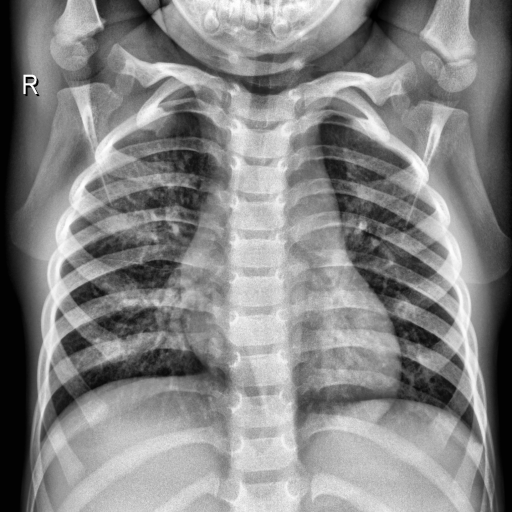
Finding: NORMAL